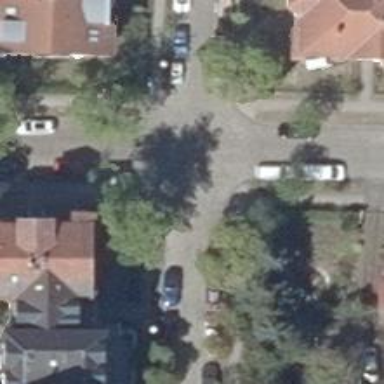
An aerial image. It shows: Residential road with sidewalks on both sides.